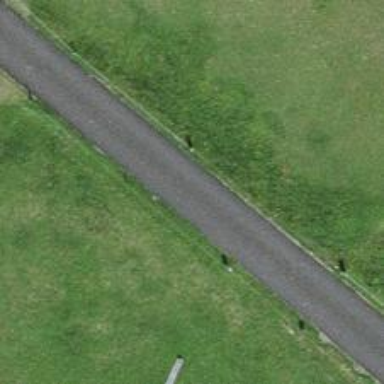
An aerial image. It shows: Smooth asphalt road in residential area.